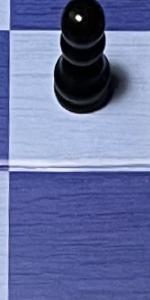
Label: Empty